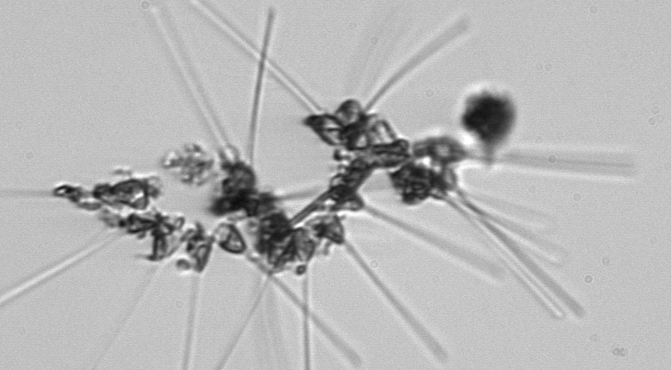
Label: Asterionellopsis_glacialis